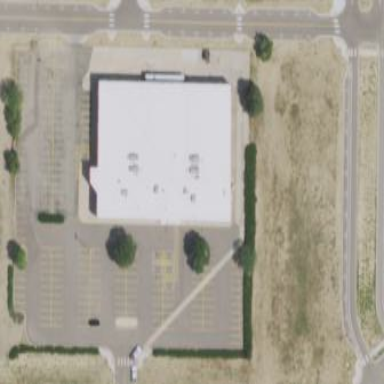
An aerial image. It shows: Building with bowling alley inside.